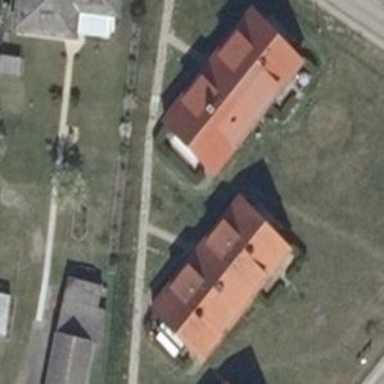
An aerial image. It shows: Residential building.